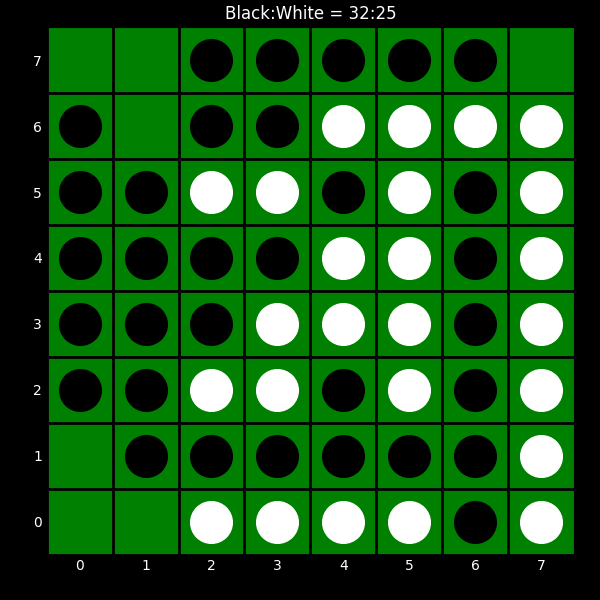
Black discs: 32
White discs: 25